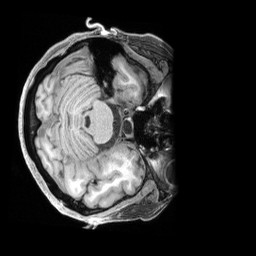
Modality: T1w
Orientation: axial
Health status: healthy
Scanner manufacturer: siemens
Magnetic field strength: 3 T
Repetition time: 2.4 s
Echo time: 0.00201 s